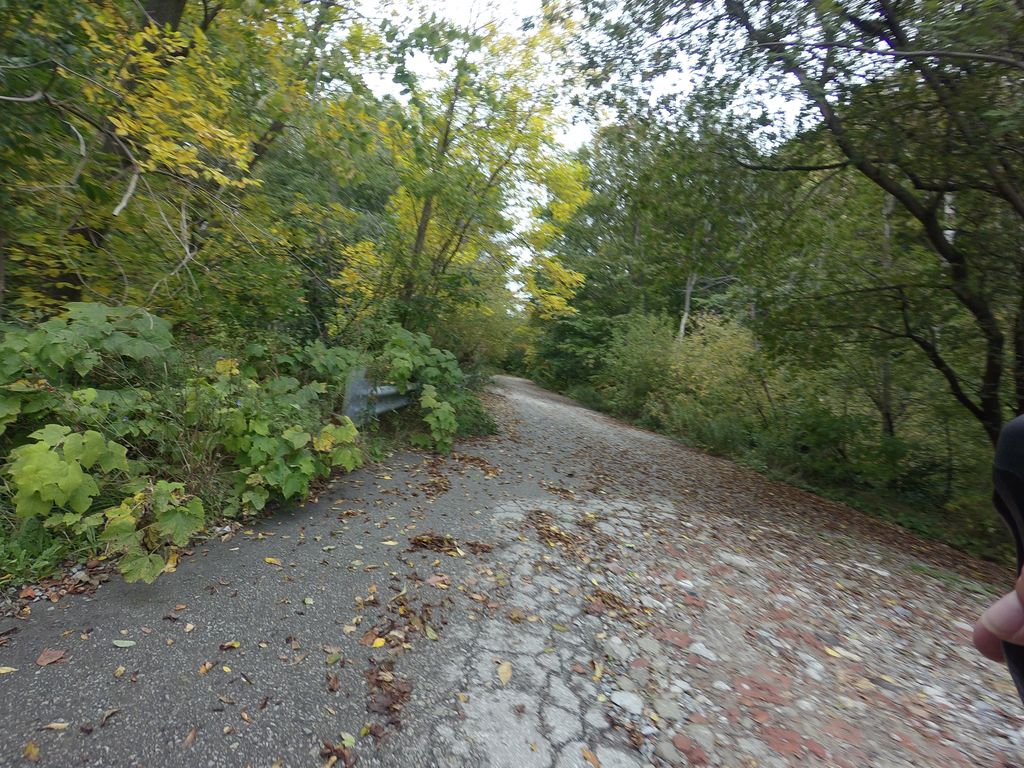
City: toronto